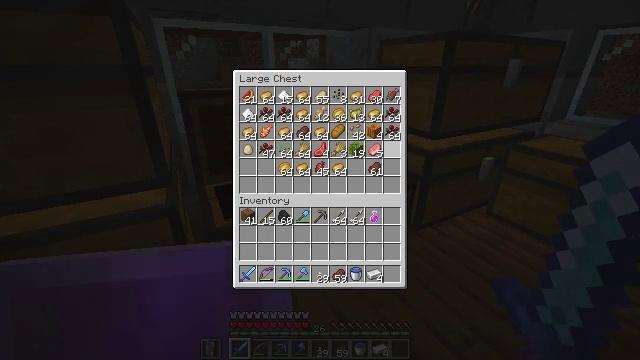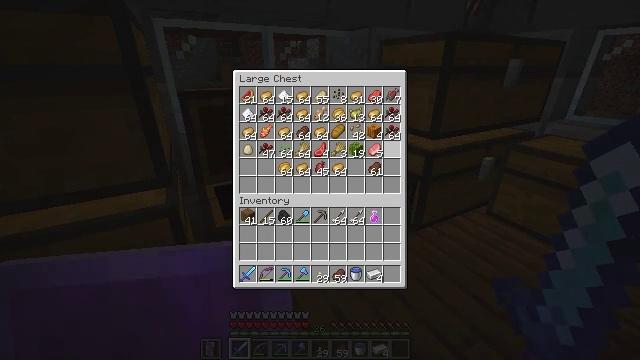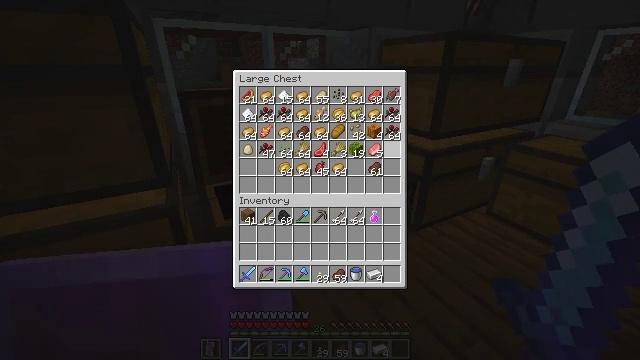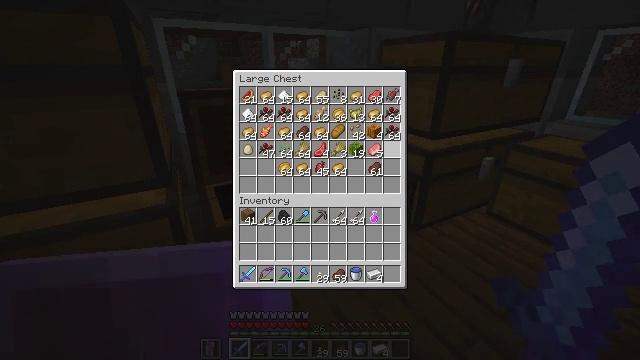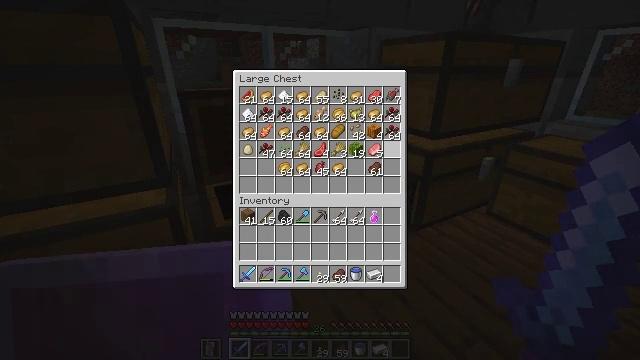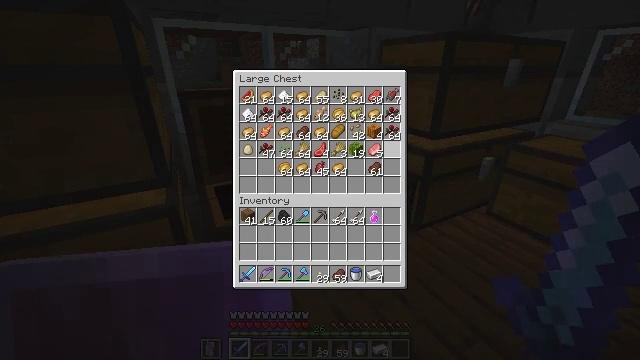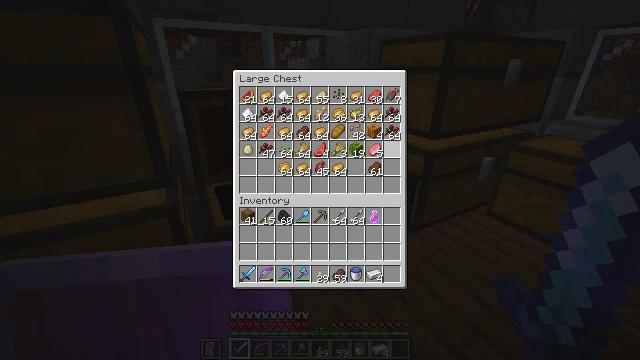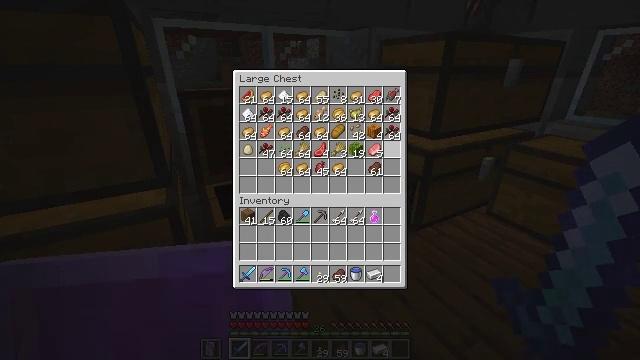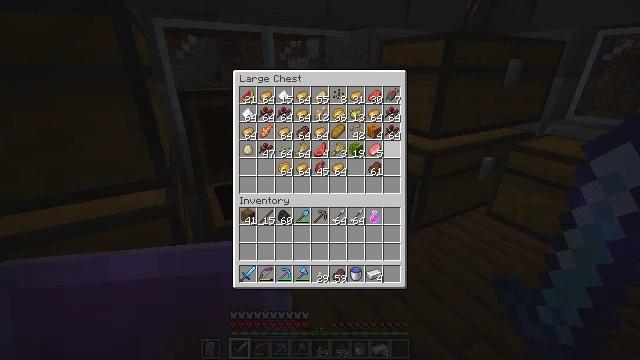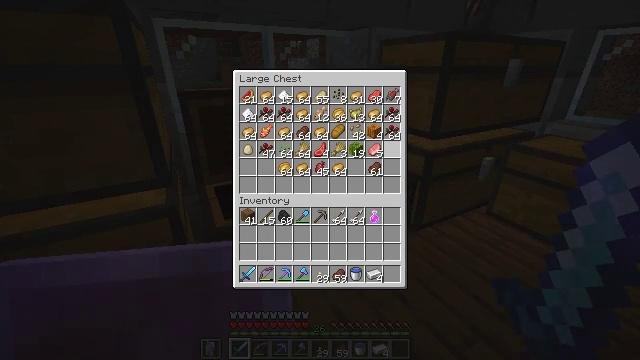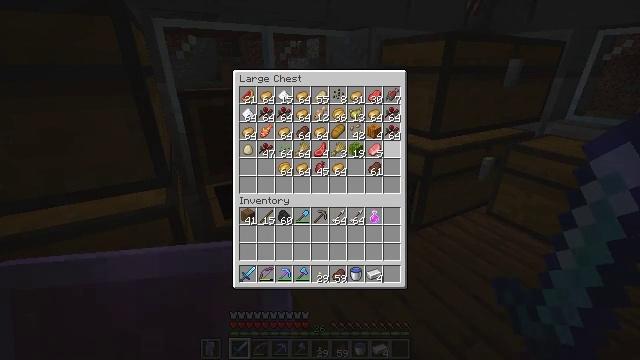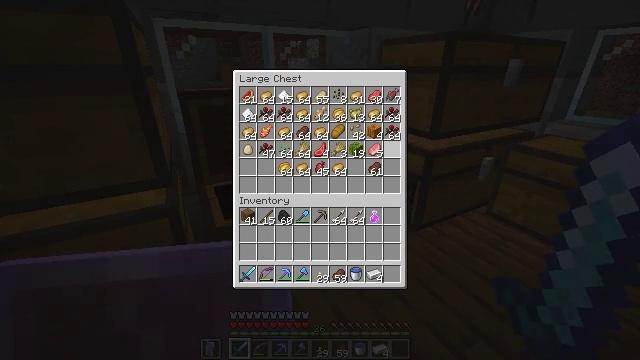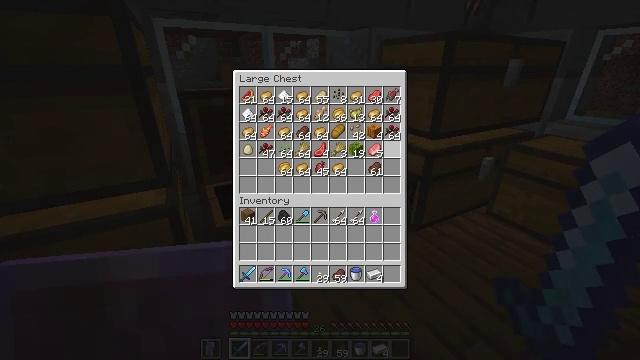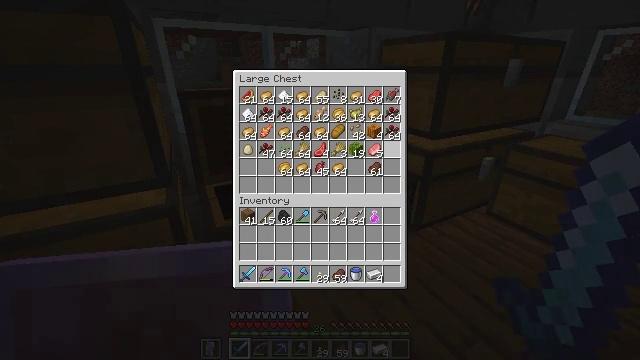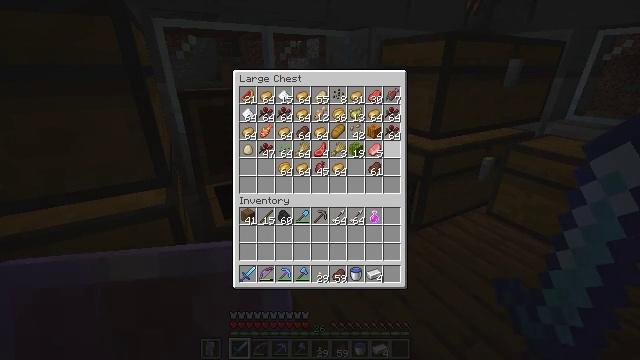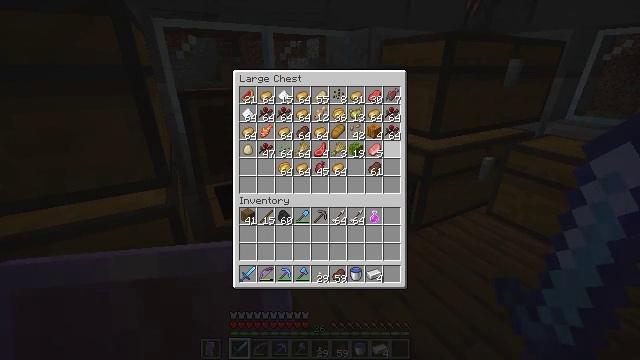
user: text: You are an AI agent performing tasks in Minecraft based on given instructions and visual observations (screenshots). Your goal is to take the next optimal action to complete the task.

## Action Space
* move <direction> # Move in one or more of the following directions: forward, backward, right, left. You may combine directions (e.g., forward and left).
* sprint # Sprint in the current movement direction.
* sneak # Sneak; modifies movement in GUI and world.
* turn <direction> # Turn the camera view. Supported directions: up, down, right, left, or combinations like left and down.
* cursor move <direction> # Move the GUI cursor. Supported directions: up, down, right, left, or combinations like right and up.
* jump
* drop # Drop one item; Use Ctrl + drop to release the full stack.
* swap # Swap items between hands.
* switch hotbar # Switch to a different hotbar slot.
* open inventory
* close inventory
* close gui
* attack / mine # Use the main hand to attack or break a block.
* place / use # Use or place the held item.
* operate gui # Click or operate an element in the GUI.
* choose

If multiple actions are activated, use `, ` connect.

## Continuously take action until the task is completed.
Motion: motion action
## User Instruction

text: Dig up potatoes from the soil.
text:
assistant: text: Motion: no_op
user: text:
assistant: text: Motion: no_op
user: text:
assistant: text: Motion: no_op
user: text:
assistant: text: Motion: no_op
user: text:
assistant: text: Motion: no_op
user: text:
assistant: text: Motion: no_op
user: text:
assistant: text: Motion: no_op
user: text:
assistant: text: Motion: no_op
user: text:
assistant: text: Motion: no_op
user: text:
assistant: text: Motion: no_op
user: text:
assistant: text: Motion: no_op
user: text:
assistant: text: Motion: no_op
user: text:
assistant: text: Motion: no_op
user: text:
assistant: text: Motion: no_op
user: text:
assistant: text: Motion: no_op
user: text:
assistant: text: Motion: no_op
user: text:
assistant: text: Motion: no_op
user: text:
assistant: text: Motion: no_op
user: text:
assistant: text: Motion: no_op
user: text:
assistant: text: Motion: no_op
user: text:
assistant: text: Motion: no_op
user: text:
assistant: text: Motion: no_op
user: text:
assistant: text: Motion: no_op
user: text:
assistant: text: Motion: no_op
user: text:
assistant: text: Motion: no_op
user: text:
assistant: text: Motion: no_op
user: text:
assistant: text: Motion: no_op
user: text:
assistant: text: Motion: no_op
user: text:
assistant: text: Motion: no_op
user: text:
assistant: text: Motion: cursor move right and up